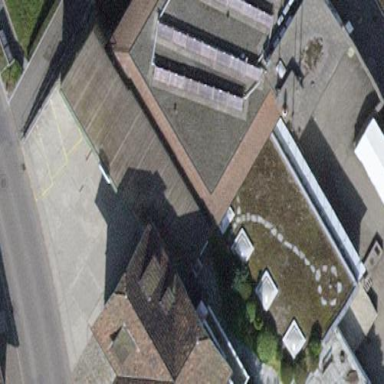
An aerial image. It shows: View of roof of building.